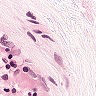
Metastatic tissue present: no